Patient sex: F
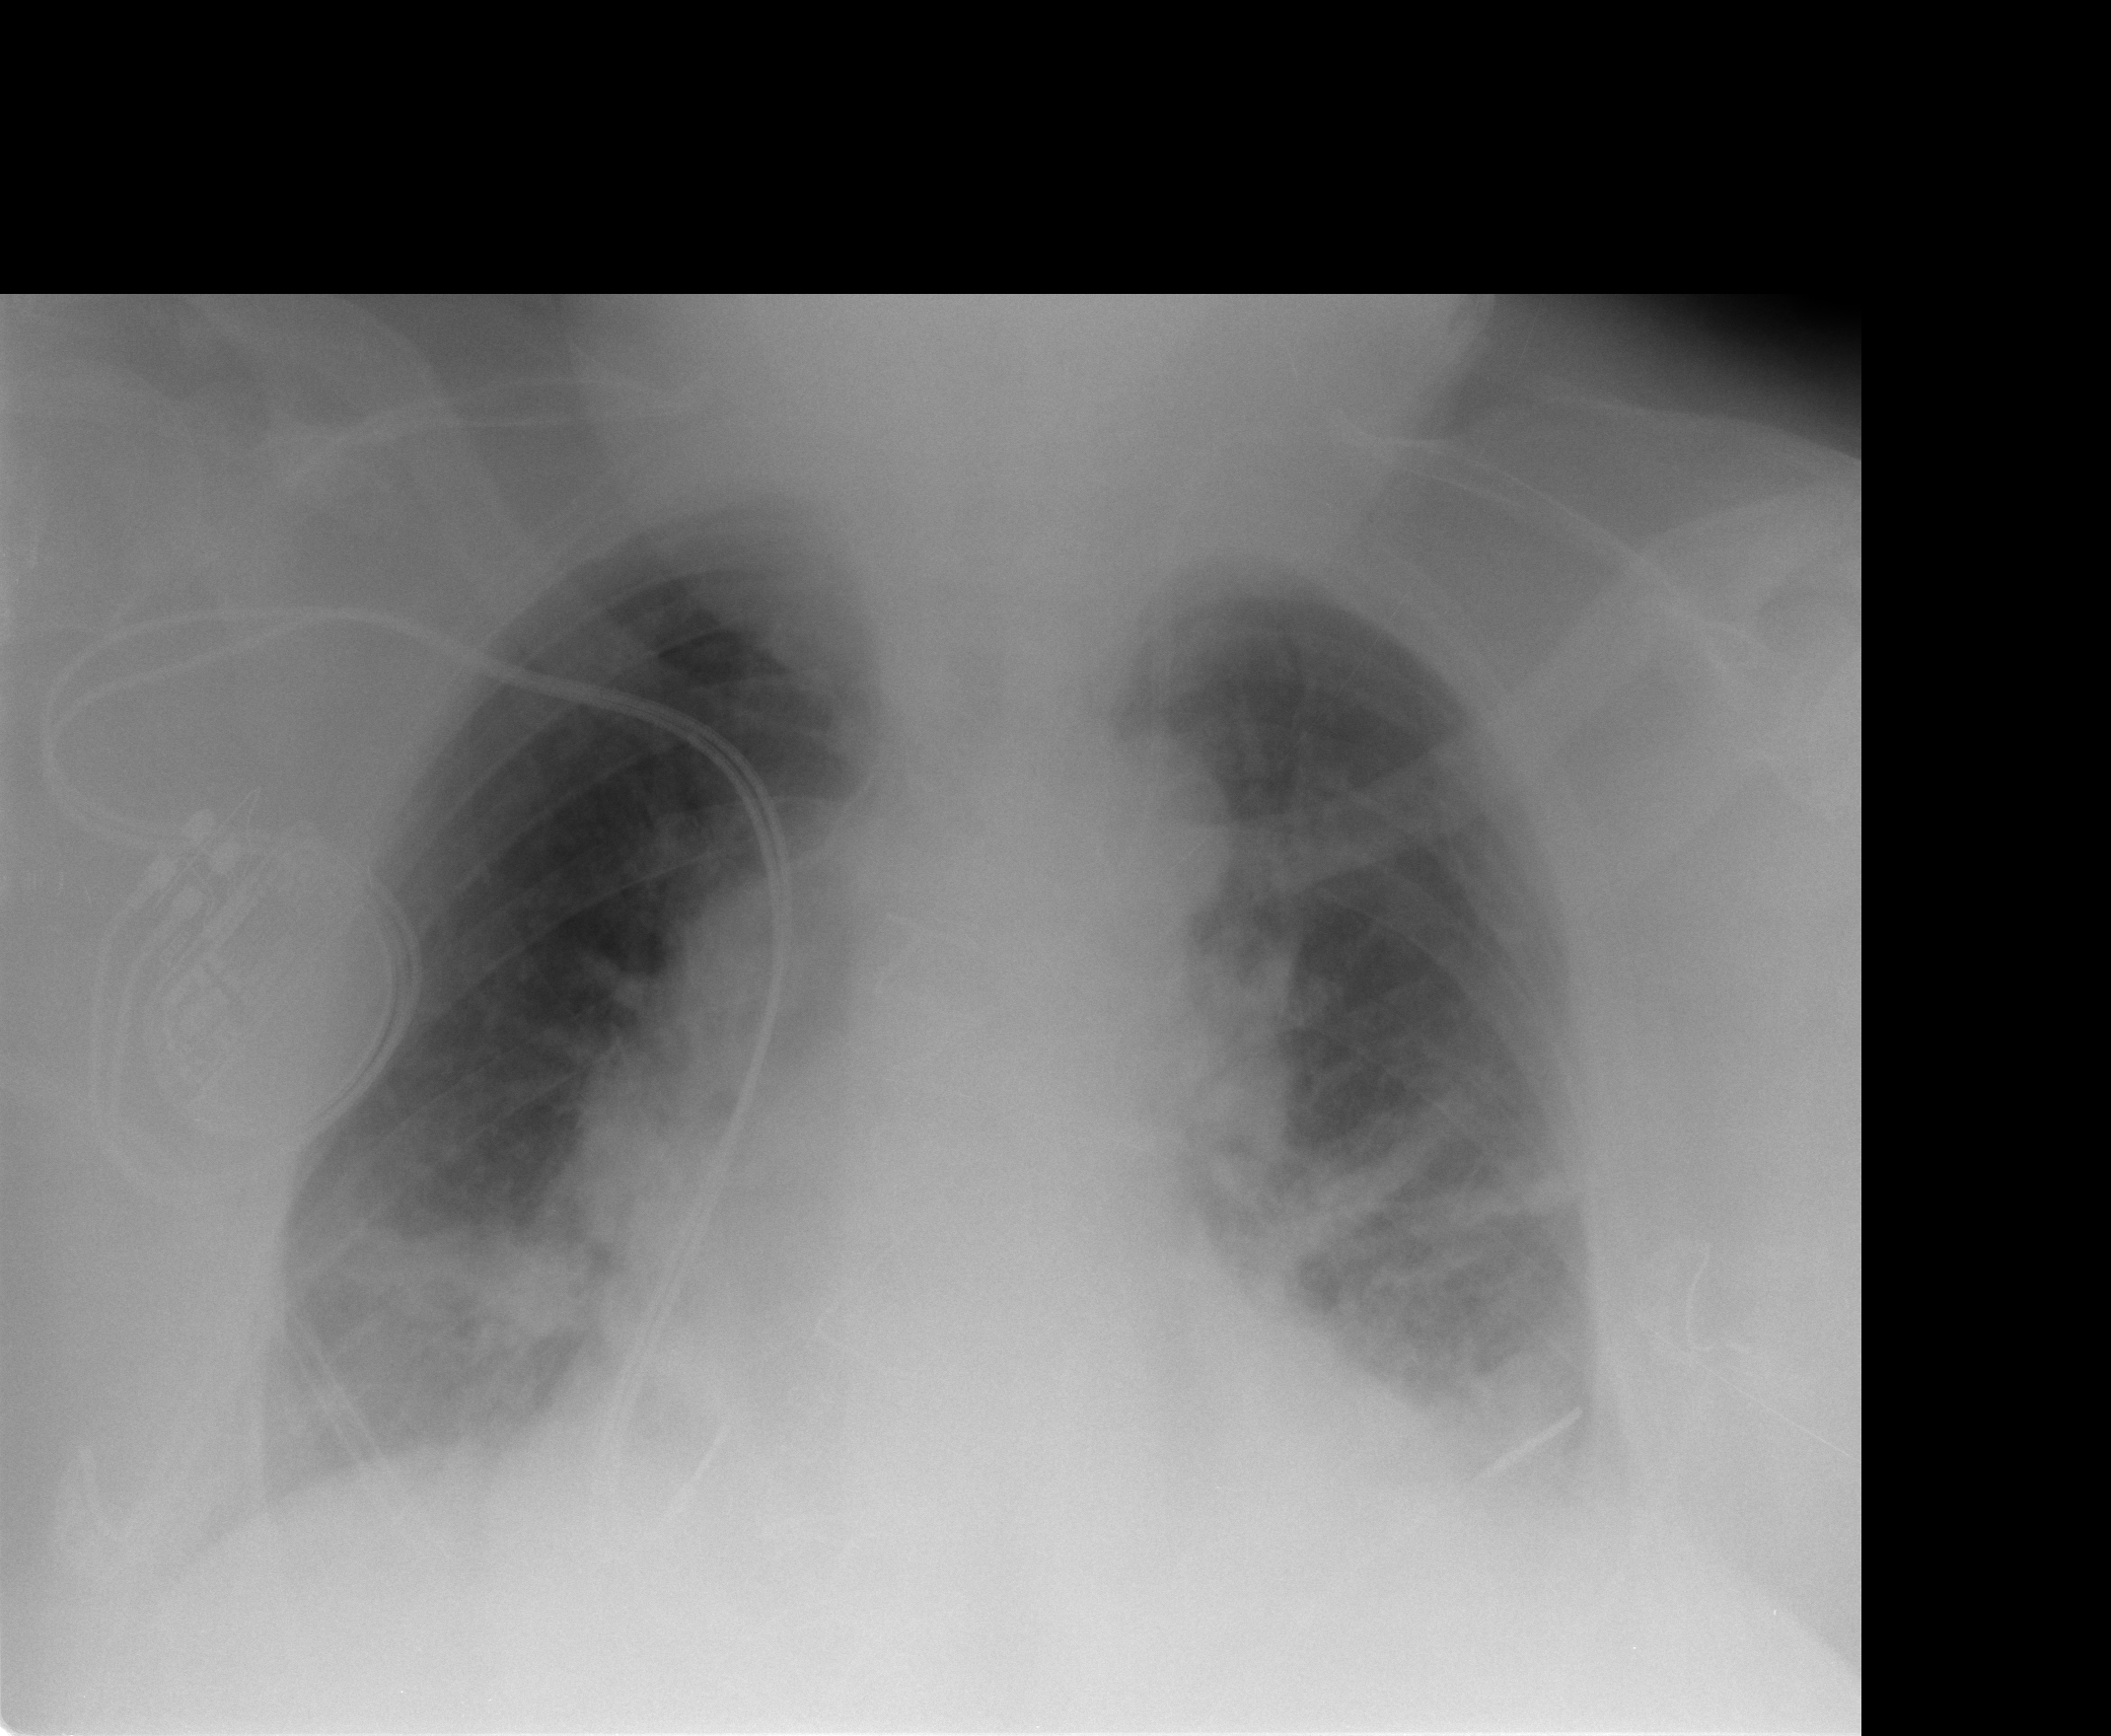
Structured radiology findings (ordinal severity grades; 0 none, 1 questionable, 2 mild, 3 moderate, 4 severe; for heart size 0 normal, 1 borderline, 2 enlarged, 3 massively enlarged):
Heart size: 2
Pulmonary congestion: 2
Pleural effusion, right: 0
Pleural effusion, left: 1
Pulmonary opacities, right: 0
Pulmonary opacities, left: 0
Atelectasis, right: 2
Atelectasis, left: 2